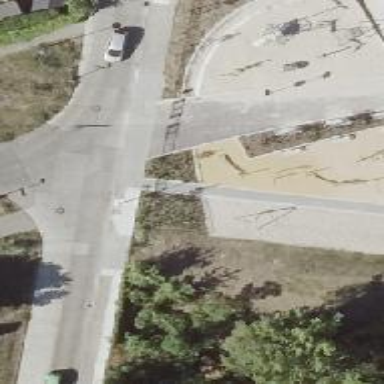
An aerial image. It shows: Footway with concrete surface.